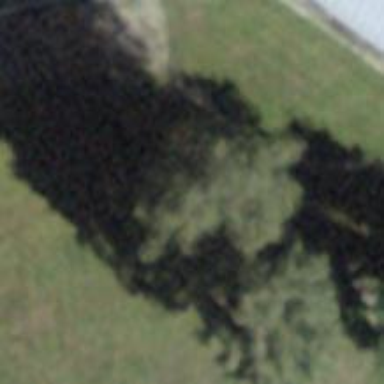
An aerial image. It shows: Urban tree with broadleaved deciduous leaves.